Question: Have a look at below image, which is a QTableWidget :

You can see that it's a rows with alternating color. But you can also see that it's not vertically filled the table. Which gives a --in my perspective-- rather unpleasant appearance.
If the row content is unable to fill the table vertically, how can we make sure that the alternating rows get drawn vertically full?
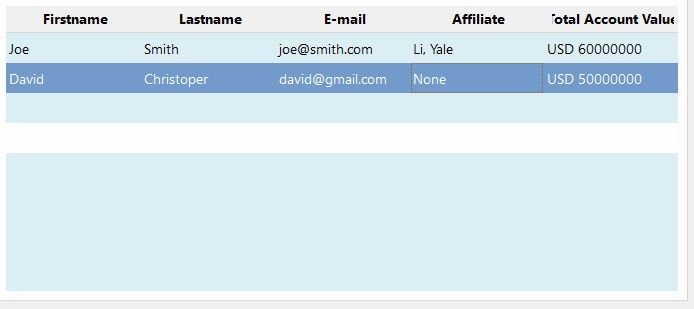
Answer: That's IMHO not possible without subclassing QTableWidget since Qt only colors actual table rows. In your example the table is not entirely filled with rows, so there's no alternating coloring of the whole table.